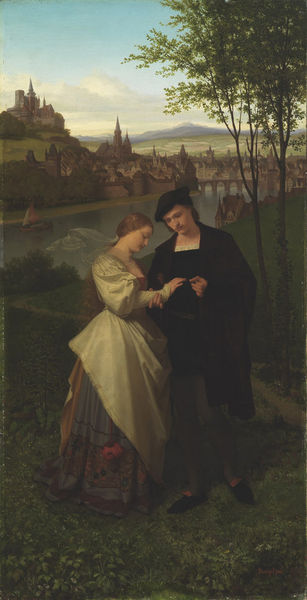
Titel: Minne
Künstler: Ludwig Kachel
Standort: Karlsruhe
Institution: Staatliche Kunsthalle Karlsruhe
Schlagwörter: blue, church, hands, hat, men, oil, red, white, black, country, dress, engagement, female, gray, green, hair, lady, painting, portrait, woman, oil painting, paar, hand, cloud, clouds, frau, man, sky, tree, boat, field, hill, hills, lake, landscape, mountain, nature, ship, water, young, houses, roof, tower, trees, village, male, grass, river, stream, path, plants, castle, bonnet, cap, coat, scarf, french, romantic, couple, pair, sail, bridge, meadow, town, love, baum, city, mann, clothes, leaves, fort, buildings, venice, watercolor, art, shoes, medieval, hut, pond, branches, stadt, finger, spire, landschaft, stones, lovers, trail, realistic, towers, ring, veil, marriage, kleid, sailboat, romance, air, brücke, husband, wife, man and woman, 19th-century, wedding, hedge, jüngling, portraint, propose, twosome, engaged, betroth, engagemnet, black hat, proposal, marriage proposal, engage, overbeck, englend, weib, verlobung, ehe, vermählung